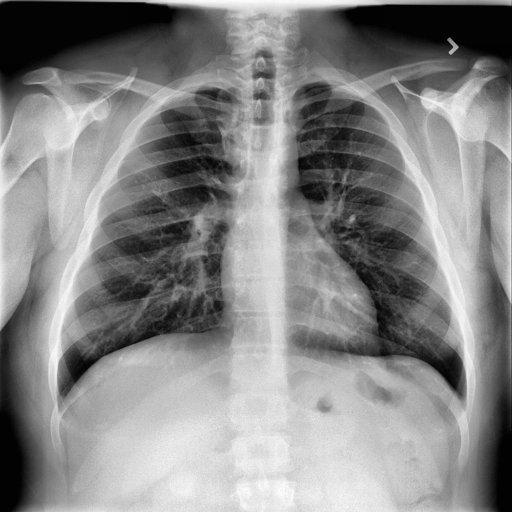
Finding: NORMAL